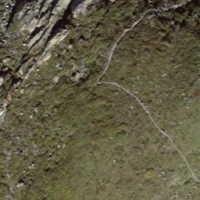
EUNIS habitat code: 23
Species observed at this site:
Aglais urticae
Bartsia alpina
Saxifraga aizoides